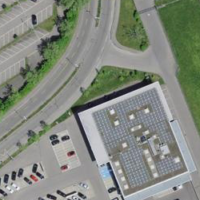
EUNIS habitat code: 55
Species observed at this site:
Turdus pilaris
Turdus viscivorus